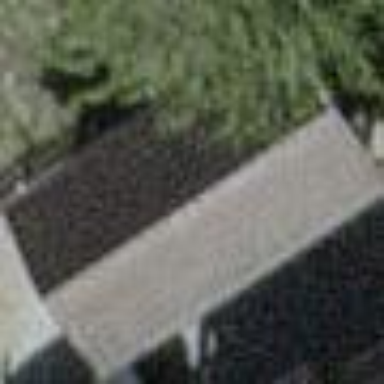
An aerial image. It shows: Building with gabled roof made of tiles. The roof orientation is along the building.